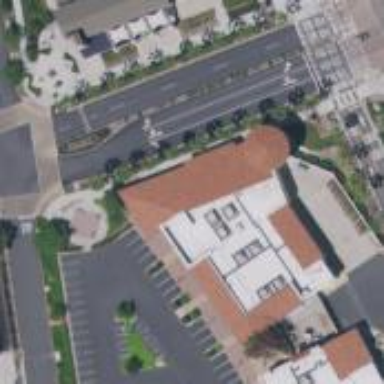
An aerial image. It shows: Retail building.